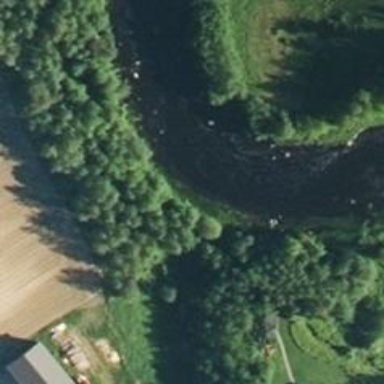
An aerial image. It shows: River with whitewater rapids.